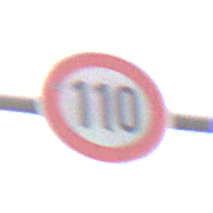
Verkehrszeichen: Geschwindigkeit110
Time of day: MorningAfternoon
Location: Outdoor (Nature)
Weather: Overcast
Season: NotSpecified
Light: Natural